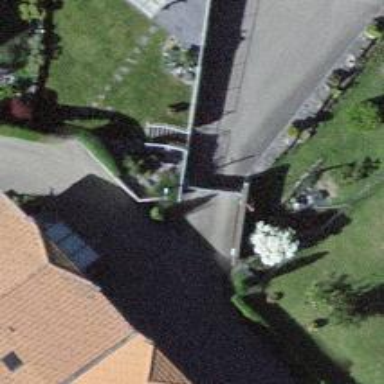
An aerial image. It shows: Gate.